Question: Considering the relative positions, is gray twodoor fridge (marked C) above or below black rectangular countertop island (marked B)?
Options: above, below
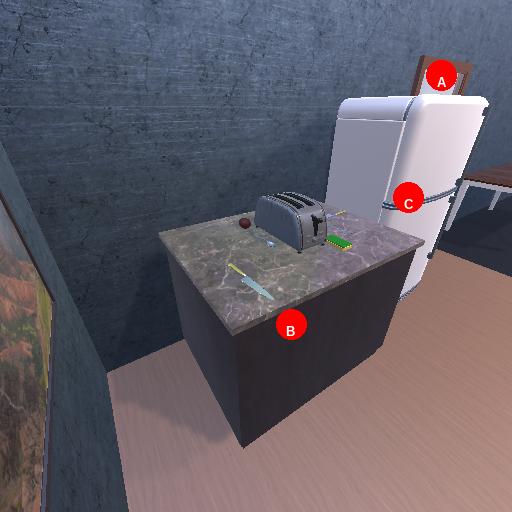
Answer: above